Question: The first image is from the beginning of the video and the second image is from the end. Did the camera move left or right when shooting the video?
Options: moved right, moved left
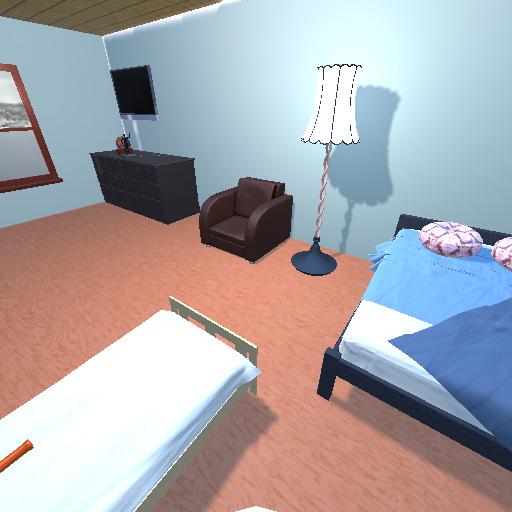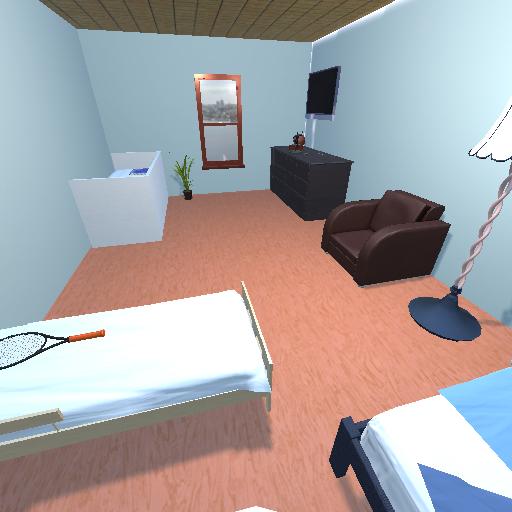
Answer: moved right